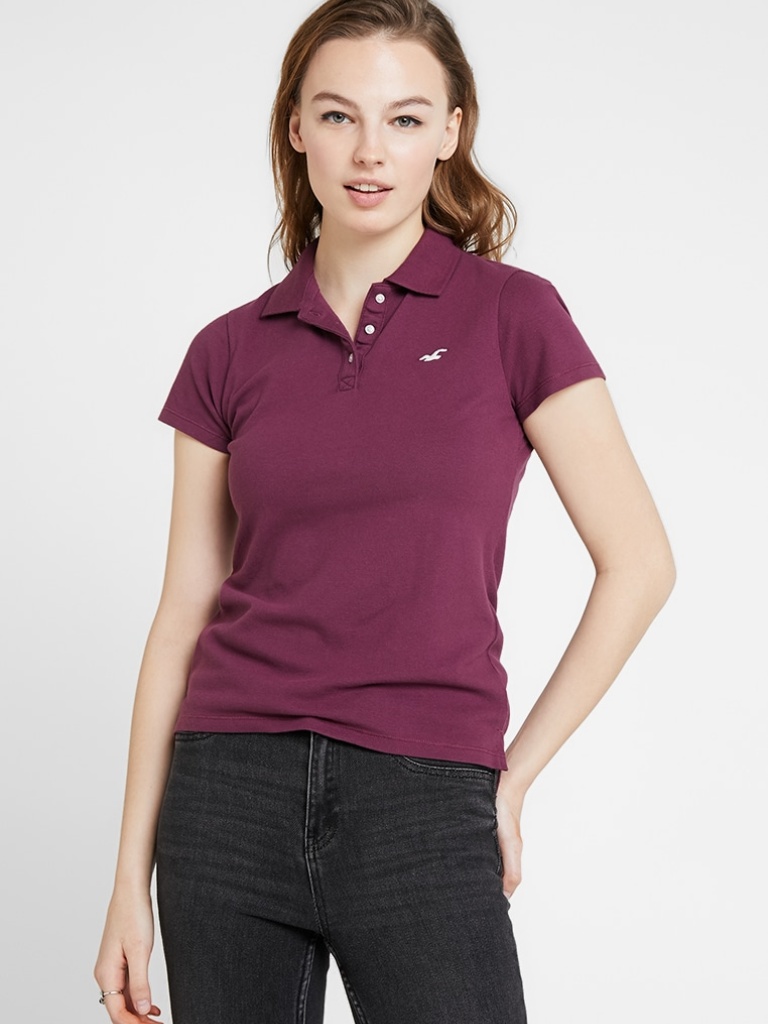
cotton tight short sleeve hip length Fully Tucked in polo polo